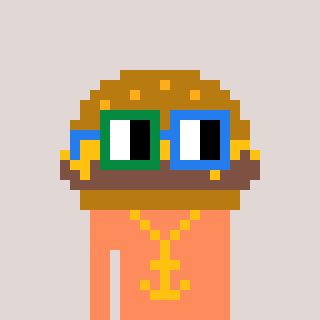
a pixel art character with square green and blue glasses, a burger-shaped head and a peachy-colored body on a warm background